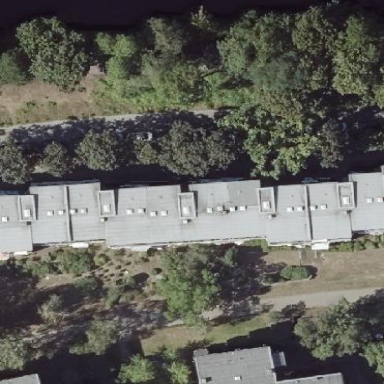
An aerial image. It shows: Apartment building with flat roof.